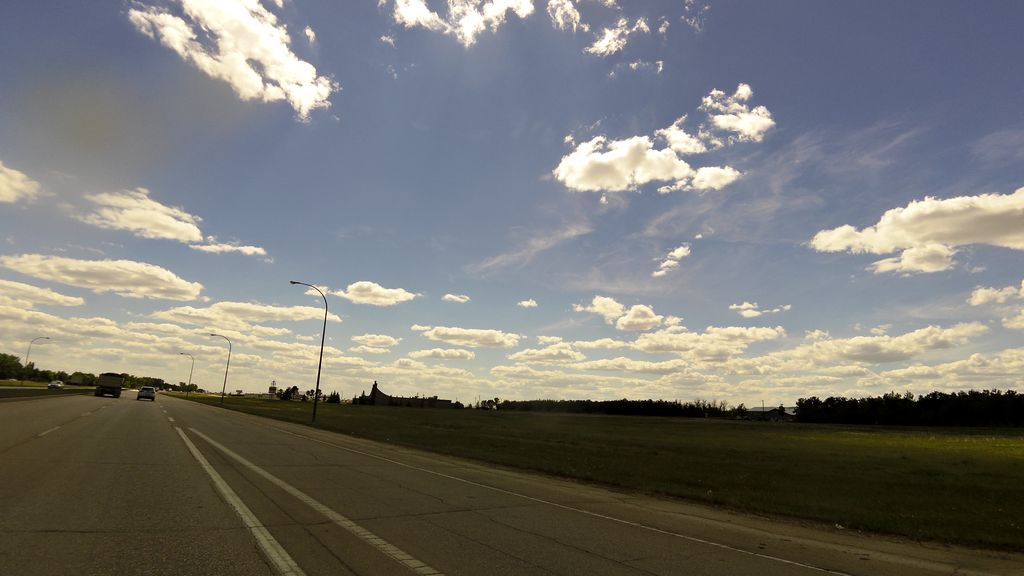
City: winnipeg